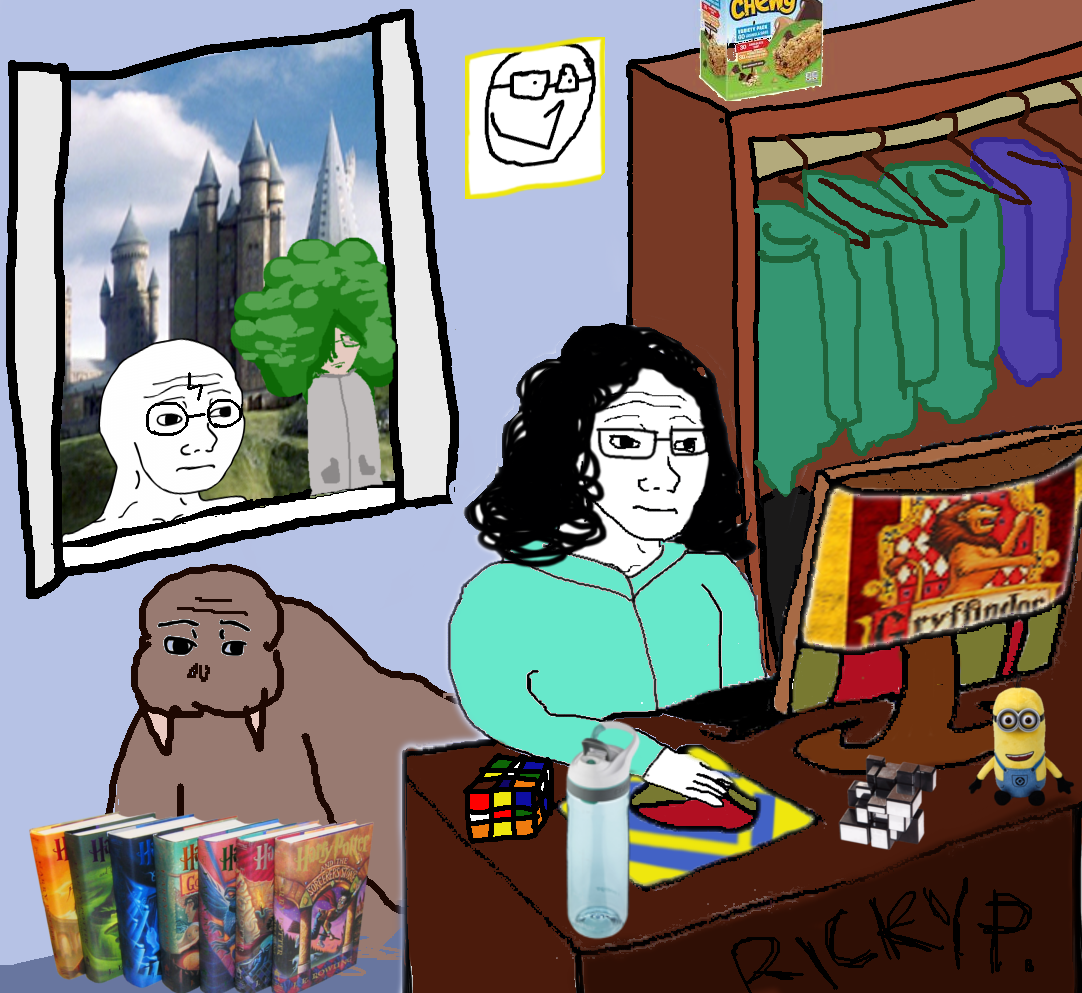
Label: 5_Wojak_with_Background